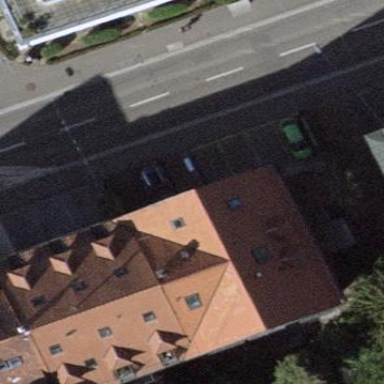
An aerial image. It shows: Image showing building with apartments.